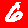
Digit: 6